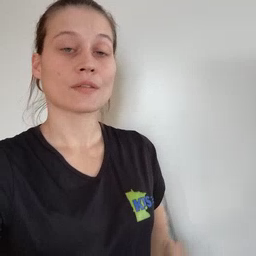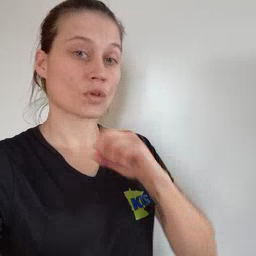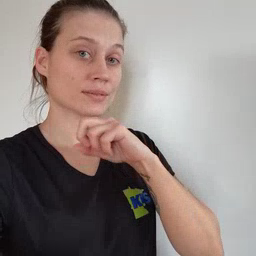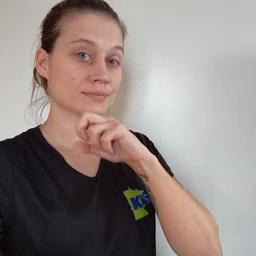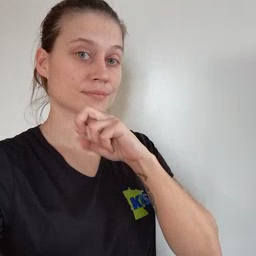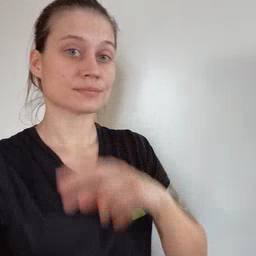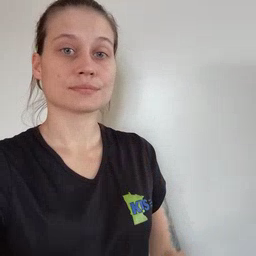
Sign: frog